Question: I have a problem with allegro that putting 'allegro-5.0.10-monolith-md-debug.dll' in linker input additional dependencies causes an exception, as can be seen in the screenshot.
I'm using visual stdio 2013 express.
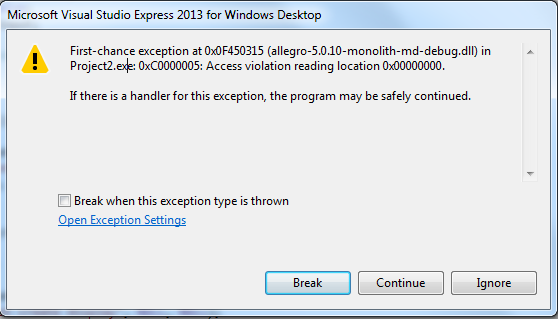
Answer: I figured it out. It turns out i was installing and initializing addons before calling allegro_init()